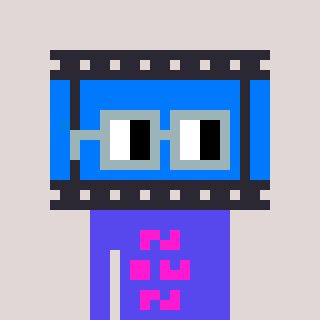
a pixel art character with square dark gray glasses, a film strip-shaped head and a computerblue-colored body on a warm background